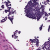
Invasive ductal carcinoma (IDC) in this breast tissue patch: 1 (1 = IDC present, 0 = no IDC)